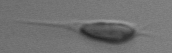
Label: Chrysochromulina